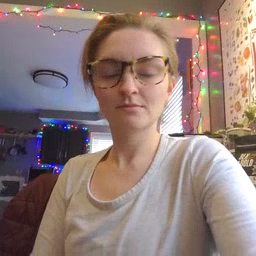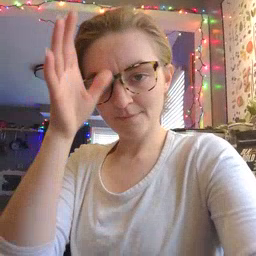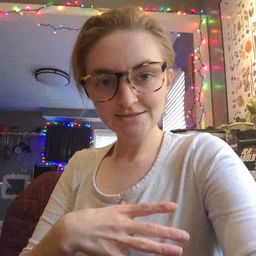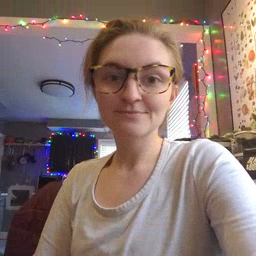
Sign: man